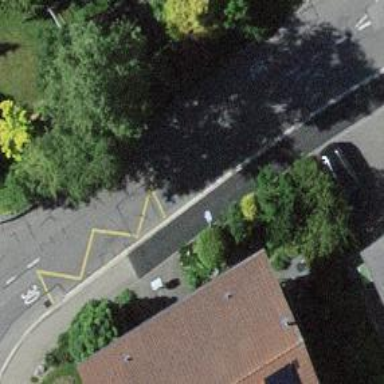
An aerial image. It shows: Bus stop with designated public transport stop position.